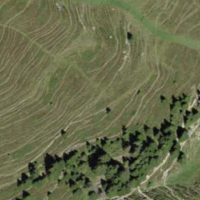
EUNIS habitat code: 26
Species observed at this site:
Arnica montana